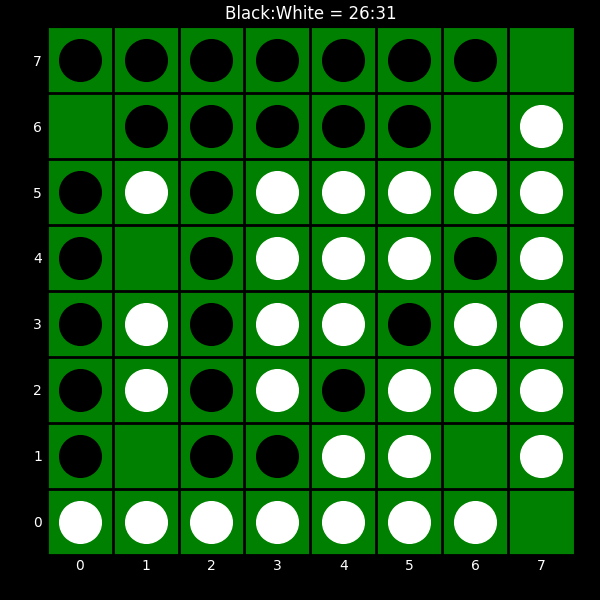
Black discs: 26
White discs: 31